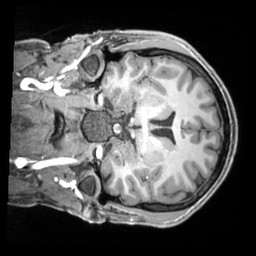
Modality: T1w
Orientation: coronal
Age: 23
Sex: male
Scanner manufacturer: siemens
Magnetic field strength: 3 T
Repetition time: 2.2 s
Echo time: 0.00218 s